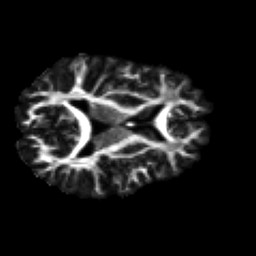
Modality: FA
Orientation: axial
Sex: male
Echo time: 0.114 s